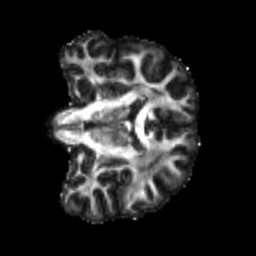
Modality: FA
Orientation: coronal
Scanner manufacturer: siemens
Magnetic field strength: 3 T
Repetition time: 4 s
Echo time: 0.0594 s